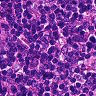
Metastatic tissue present: no